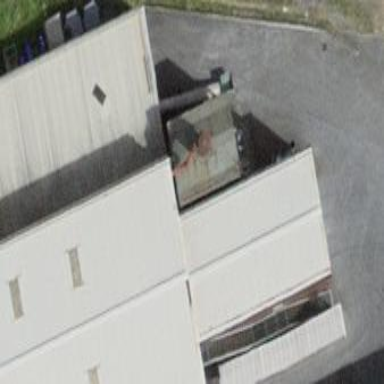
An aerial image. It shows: View of roof of building.